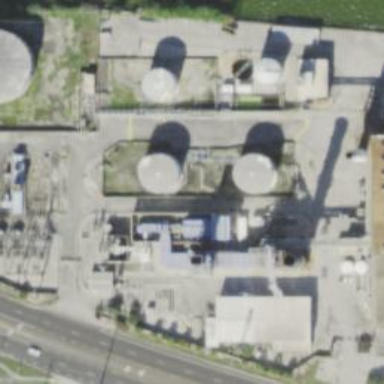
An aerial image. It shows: Industrial area with power plant.